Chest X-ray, AP view. Patient: 44 years old, sex M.
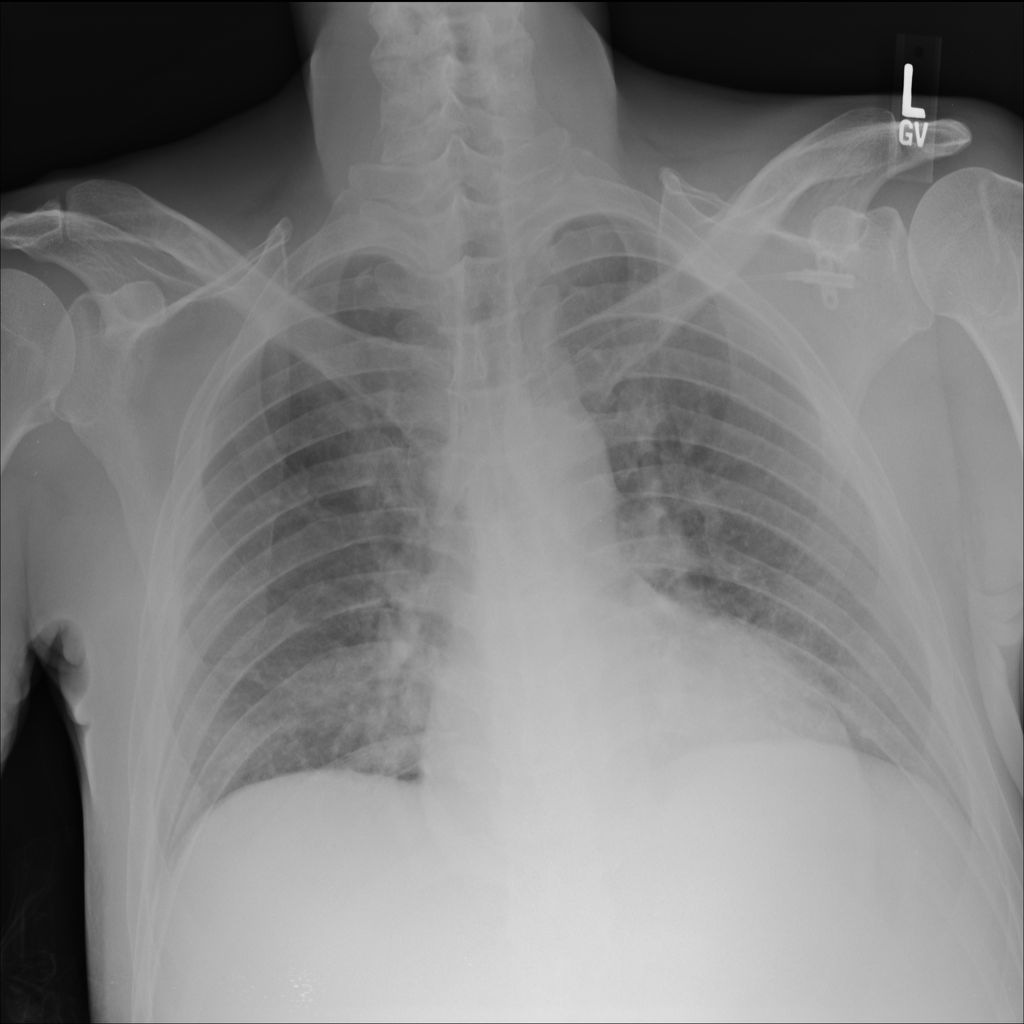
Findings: No Finding